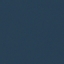
Land use / land cover: SeaLake